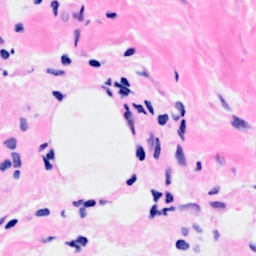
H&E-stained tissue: Breast